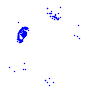
Particle: electron